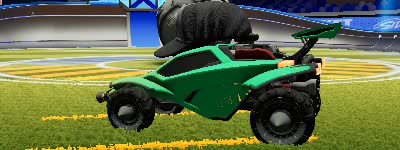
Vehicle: octane